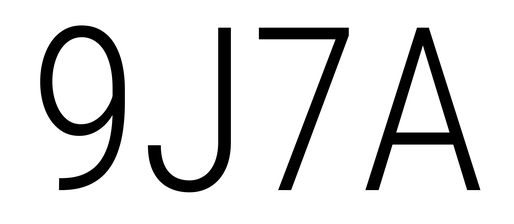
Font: Roboto_Condensed_Light